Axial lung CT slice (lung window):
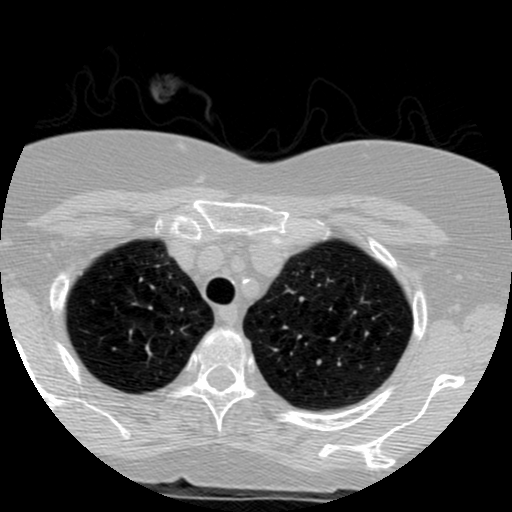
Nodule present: no